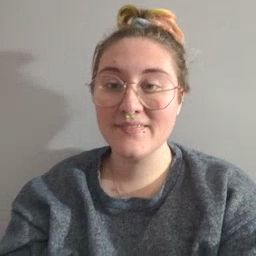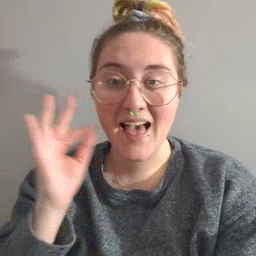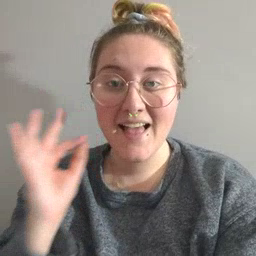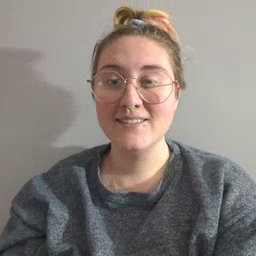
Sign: cat